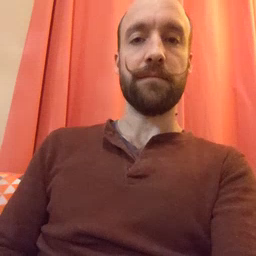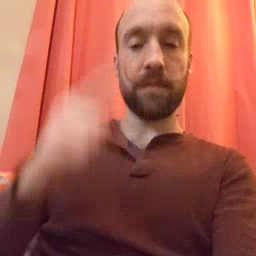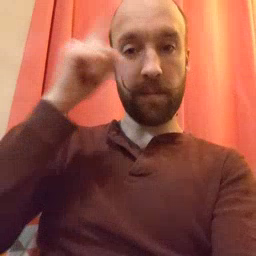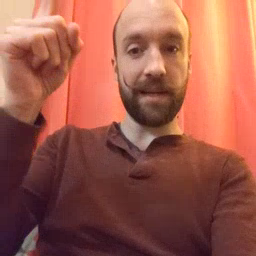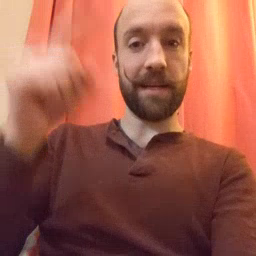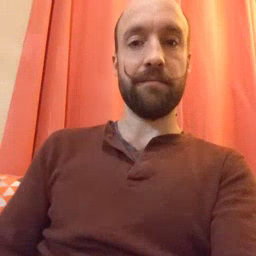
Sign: penny